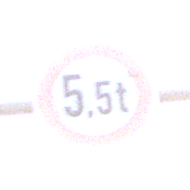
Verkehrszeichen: TatsaechlicheMasse
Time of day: SunriseSunset
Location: Outdoor (Urban)
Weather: PartlyCloudy
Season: NotSpecified
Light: Natural